Question: I recently started to learn OpenGL. I had an idea of testing my skills after each part of the learnopengl.com tutorials, and I am currently after chapter <URL>
So I have created a simple pong game, and while debugging I have noticed strange behavior. The game I have created crashes after some time, but always after one of the players gets a point.
It's important to note that each game object has an update function that I call every frame, and I keep pointers to all of the game objects in a STL vector.
I have analysed a bit of the code and found nothing bad with it, so i fired up gdb and wrote some "std::cerr" information.
This is what I found out:
1. The game crashed while updating one of the objects (obj->update())
2. The game always crashed after new point was awarded to a player, making the game object pointers vector contain 32 elements. If I used GAMEOBJECTS.relocate(33) before the game started, the vector contained 33 elements while crashing.
3. The game crashed while updating the fifth Game Object from the vector. It must be noted here, that the ball object is number four, and Ball::update() contains the code which creates new GameObjects (points).
From these information I deduce, that when I create a new object, and push it's pointer to a vector, the vector has to relocate itself, because It doesn't have enough capacity.
This, in turn, leads to some strange memory-mess which I do not understand, as I'm just starting to learn c++ programming.
That is also what makes accessing the fifth element of the vector impossible.
I'm struggling to find a way to solve this problem, but my biggest concern is understanding WHY is this happening.
The code is too big to be pasted here, so I put it on github:
<URL>
I will still describe what I think is the most important:
'''
for(auto && obj : GAMEOBJECTS){
obj->update();
obj->draw(VBO);
}
'''
So this is the loop I use to draw and update my game objects.
I think there is nothing special about it, other than It updates objects one after another.
'''
void Ball::update(){
///...
if(boundingLeft < -0.96f){
this->setPosition(0.0f, 0.0f);
this->speedmodif = 0.8f;
this->angle = 0;
Point * point = new Point(GL_STATIC_DRAW);
point->create(POINT_DATA);
point->indice(POINT_INDICES);
point->setPlayer(2);
point->name = "POINT";
point->setPosition(0.93f - 0.03f*scorep2, 0.9f);
scorep2++;
GAMEOBJECTS.push_back(point);
}
if(boundingRight > 0.96f){
this->setPosition(0.0f, 0.0f);
this->speedmodif = 0.8f;
this->angle = M_PI;
Point * point = new Point(GL_STATIC_DRAW);
point->create(POINT_DATA);
point->indice(POINT_INDICES);
point->setPlayer(1);
point->name = "POINT";
point->setPosition(-0.95f + 0.03f*scorep1, 0.9f);
scorep1++;
GAMEOBJECTS.push_back(point);
}
///...
}
'''
This is a fragment of the ball's update function. This piece of code is responsible for creating a new point. Ball is a derived class of class Object.
GAMEOBJECTS is defined like this:
'std::vector<Object * > GAMEOBJECTS;'
Sorry for a long post, I tried to provide all the information I have.
Big thanks for reaching this part of the text, and thank You for any help
Here is a screenshot of gdb and the game during the crash:

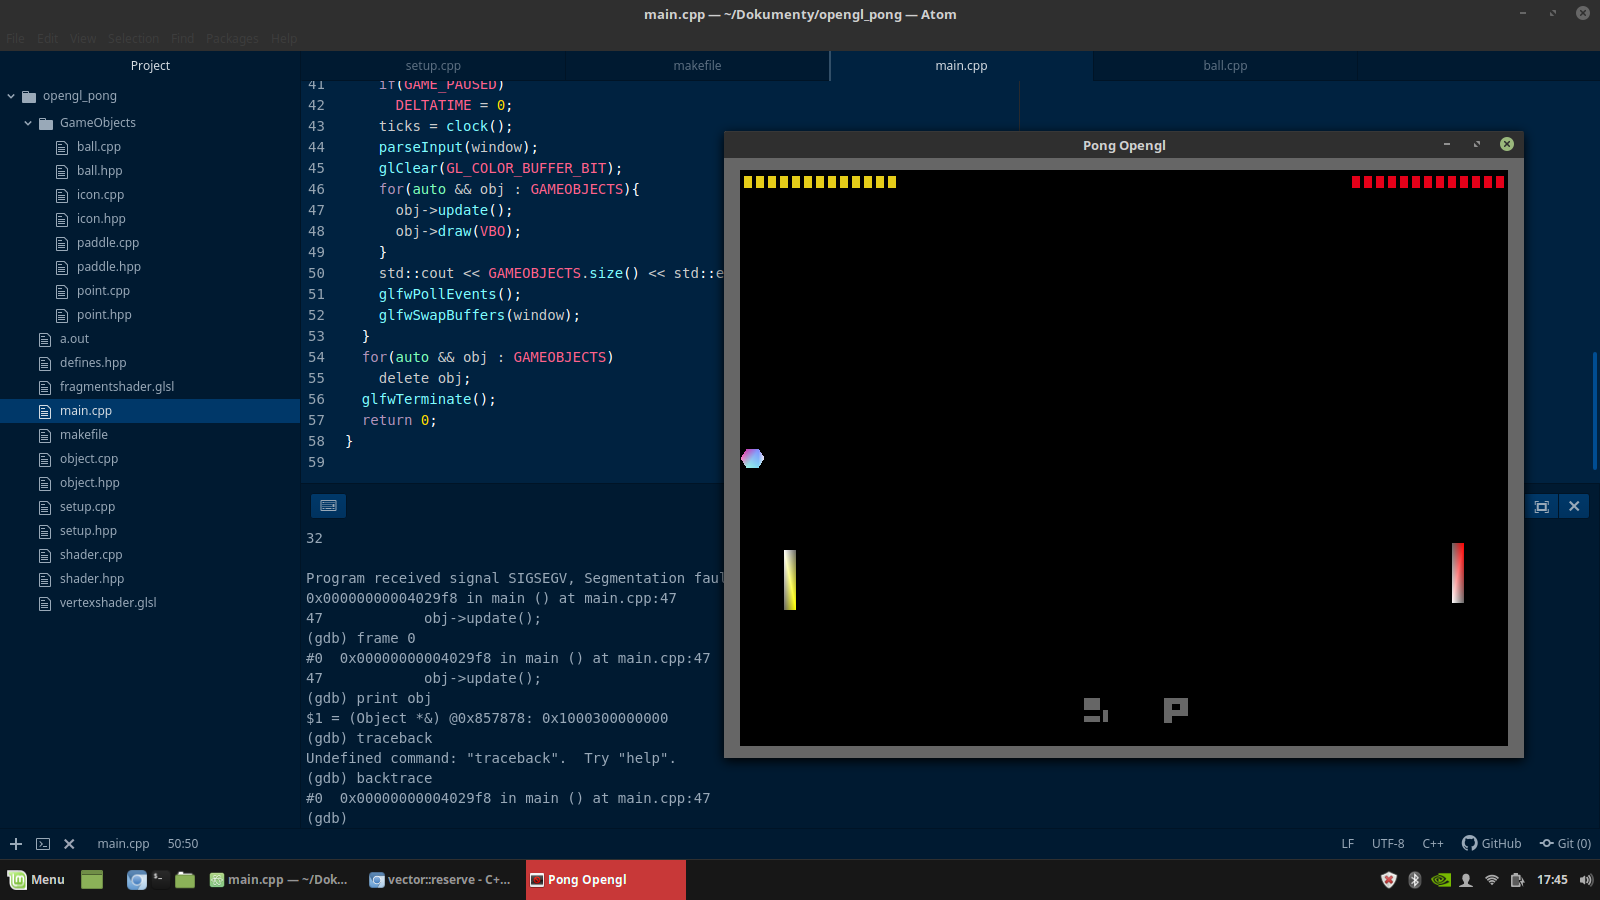
Answer: In this loop
'''
for(auto && obj : GAMEOBJECTS) {
obj->update();
obj->draw(VBO);
}
'''
'obj' is a reference to the vector's element. In 'update()' you 'push_back()' into 'GAMEOBJECTS'. This operation invalidates 'obj' reference if vector's capacity is not enough to accommodate the new element.